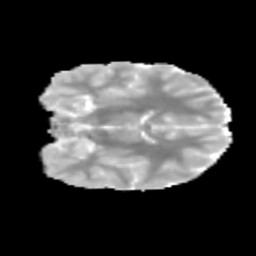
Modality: MD
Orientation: coronal
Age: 13
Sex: female
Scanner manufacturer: siemens
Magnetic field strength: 3 T
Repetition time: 3.8 s
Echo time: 0.07 s